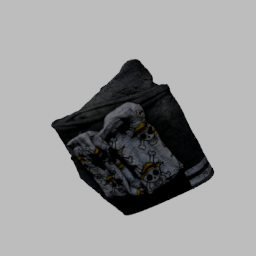
Label: people